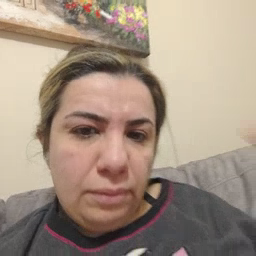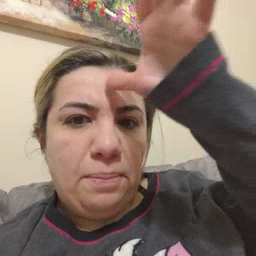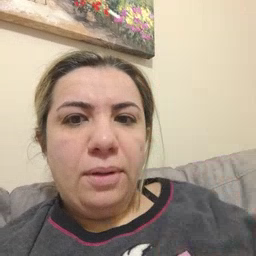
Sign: man